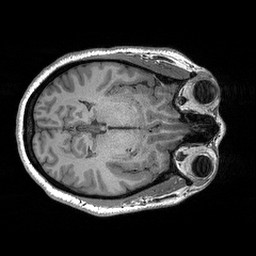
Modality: T1w
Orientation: axial
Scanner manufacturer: siemens
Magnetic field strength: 3 T
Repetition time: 2.3 s
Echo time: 0.00298 s